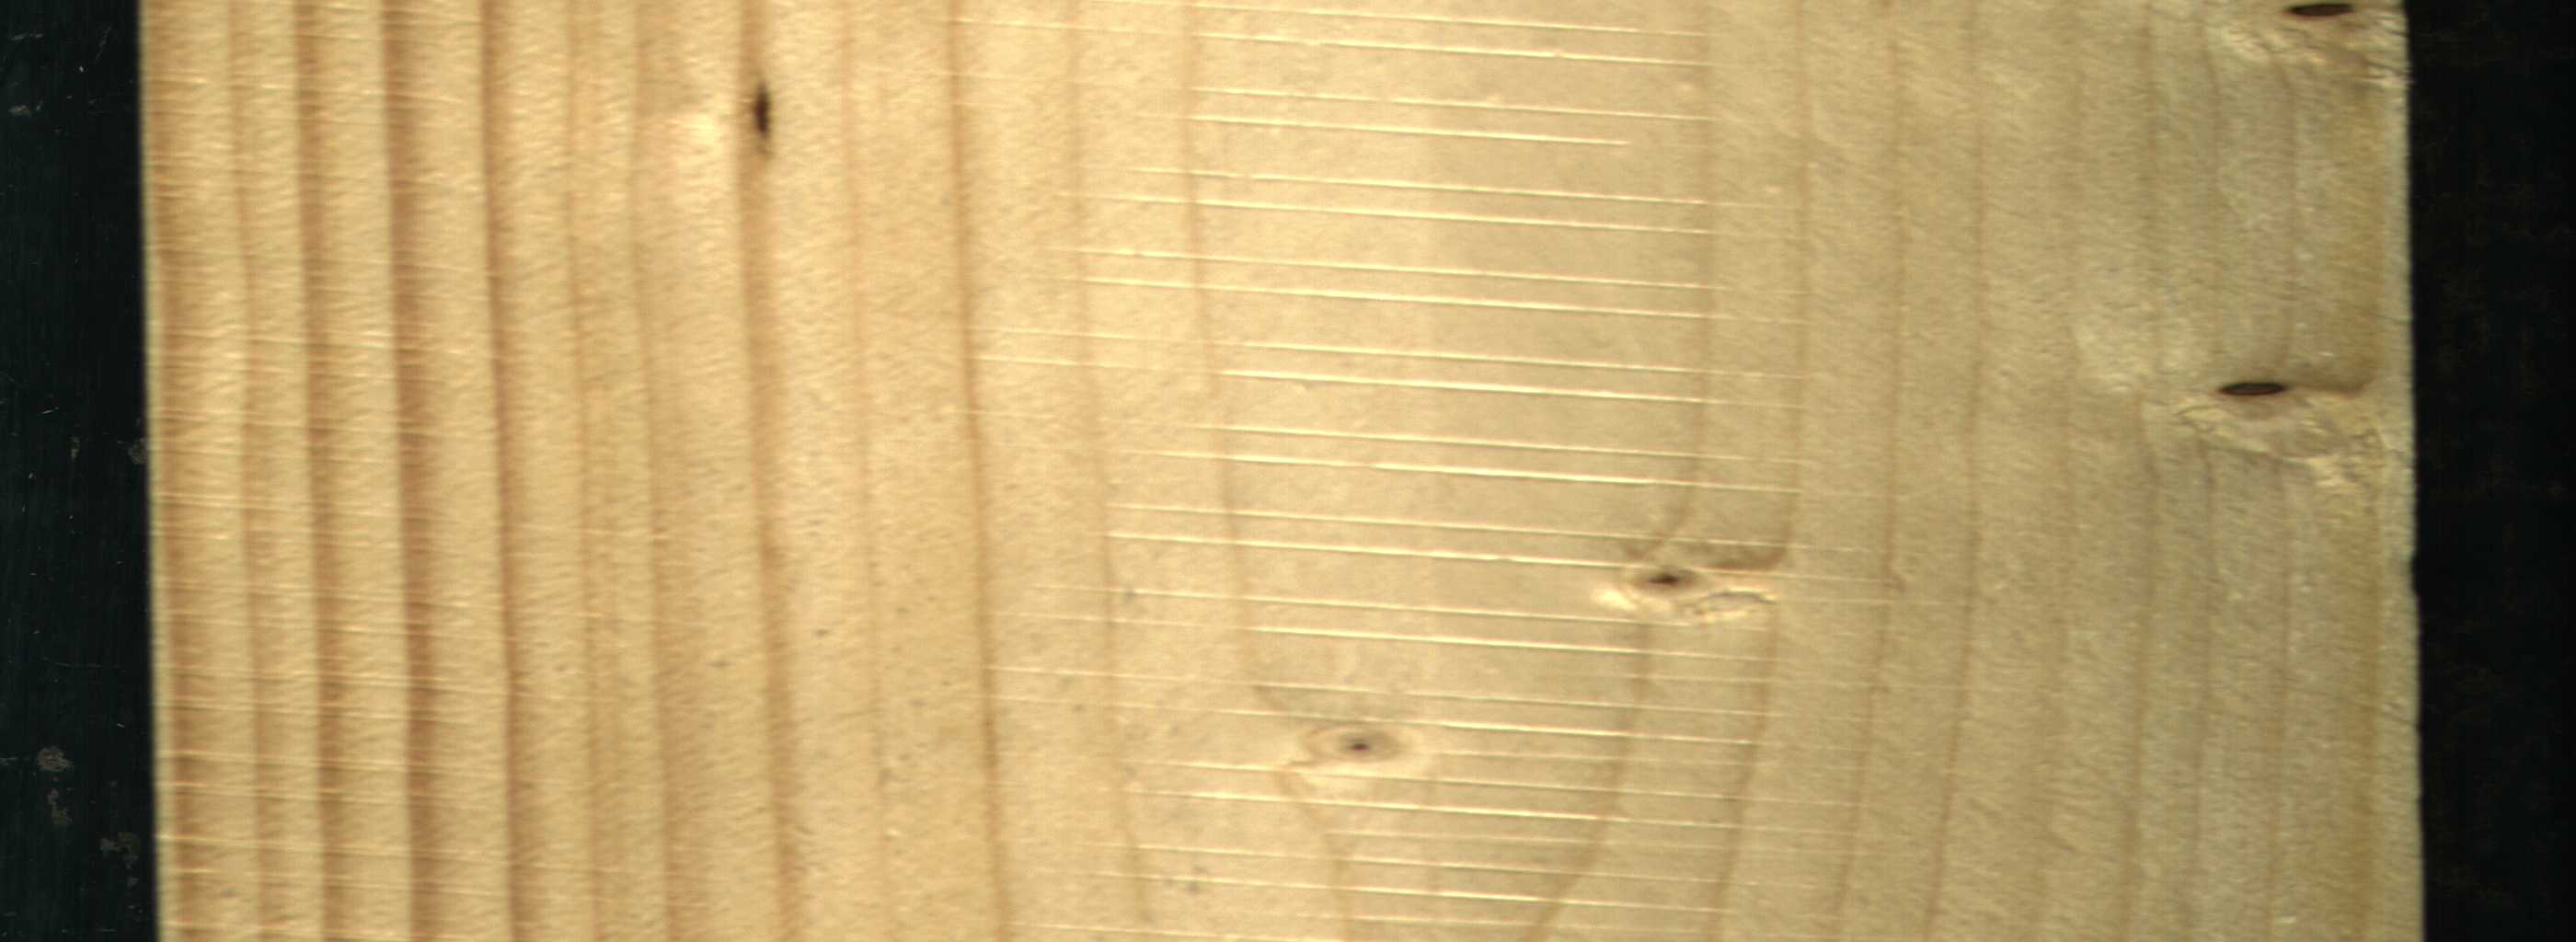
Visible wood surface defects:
resin
Dead_Knot
Dead_Knot
Live_Knot
Live_Knot